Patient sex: M
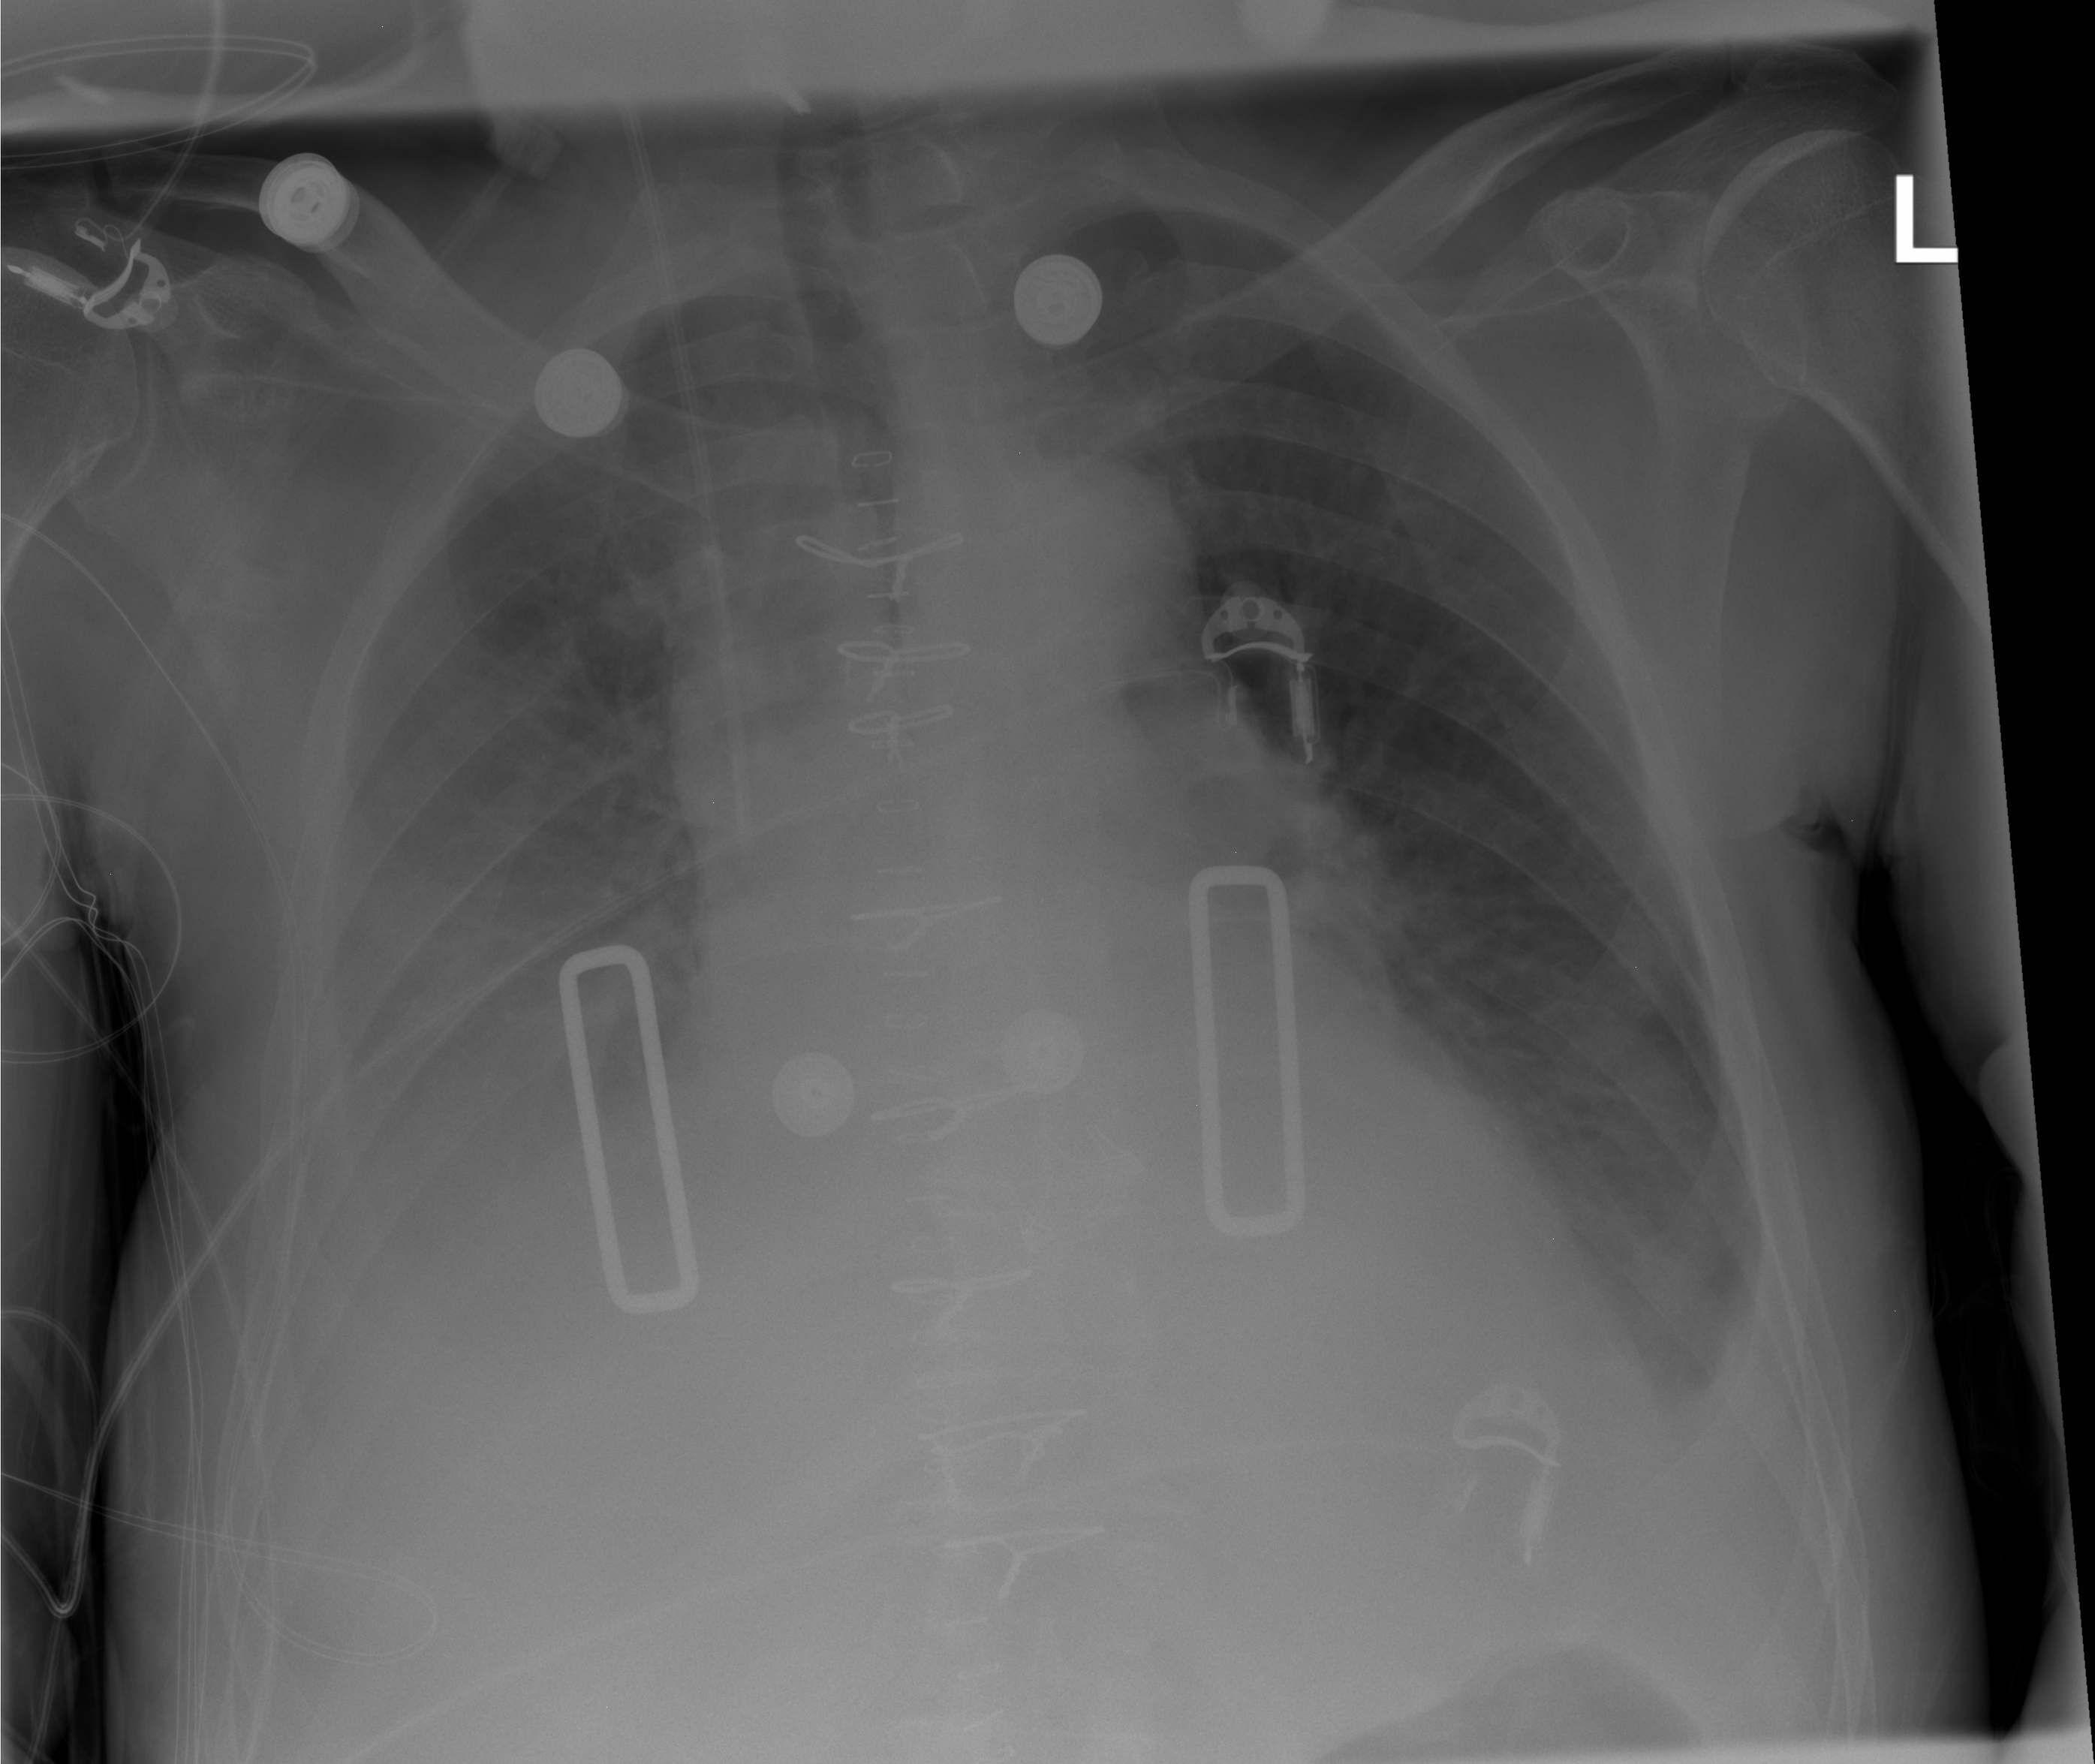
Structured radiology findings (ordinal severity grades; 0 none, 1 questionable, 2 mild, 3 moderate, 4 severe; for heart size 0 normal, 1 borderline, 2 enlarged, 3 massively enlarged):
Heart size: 2
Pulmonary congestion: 0
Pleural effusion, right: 3
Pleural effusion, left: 2
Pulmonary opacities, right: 0
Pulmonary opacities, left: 0
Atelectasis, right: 1
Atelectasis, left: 1